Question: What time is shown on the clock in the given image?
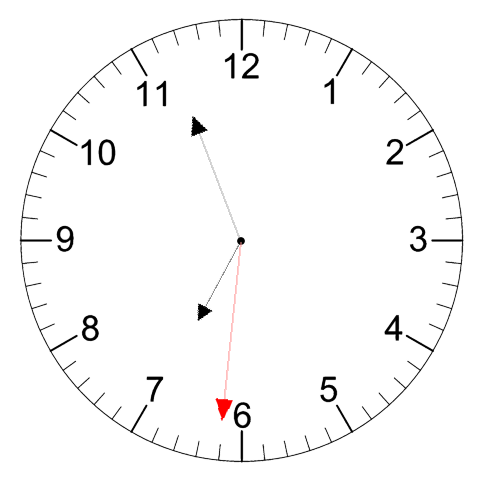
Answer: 06:56:31